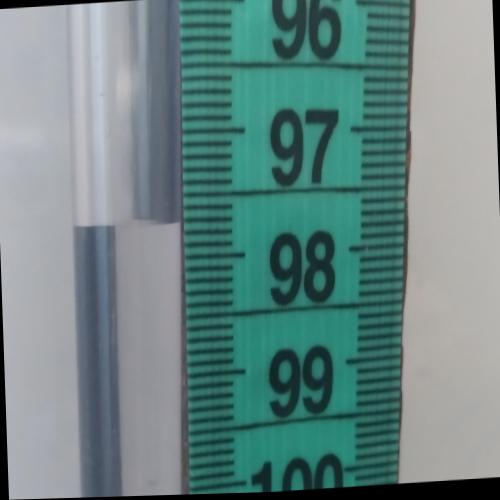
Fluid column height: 97.7 cm